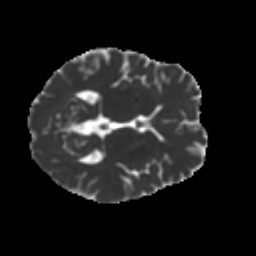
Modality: MD
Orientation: axial
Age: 34
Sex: female
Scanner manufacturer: ge
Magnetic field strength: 3 T
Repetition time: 7.8 s
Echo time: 0.0606 s